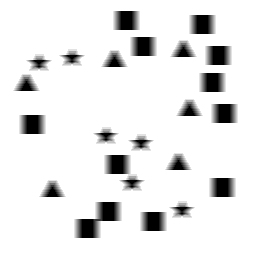
Squares: 12
Triangles: 6
Stars: 6
Total shapes: 24